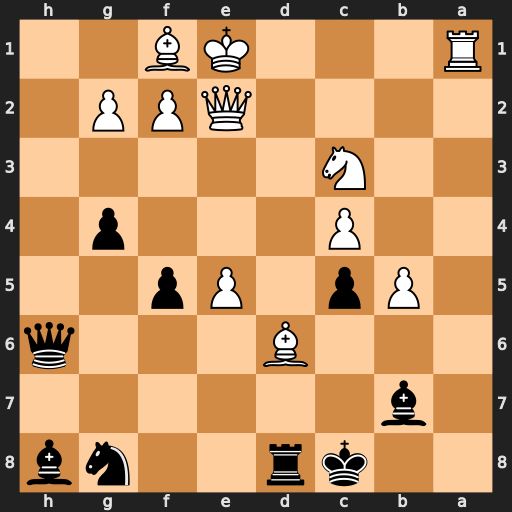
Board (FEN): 2kr2nb/1b6/3B3q/1Pp1Pp2/2P3p1/2N5/4QPP1/R3KB2
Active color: b
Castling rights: Q
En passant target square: -
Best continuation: Rxd6 exd6 Bxc3+ Kd1 Qxd6+